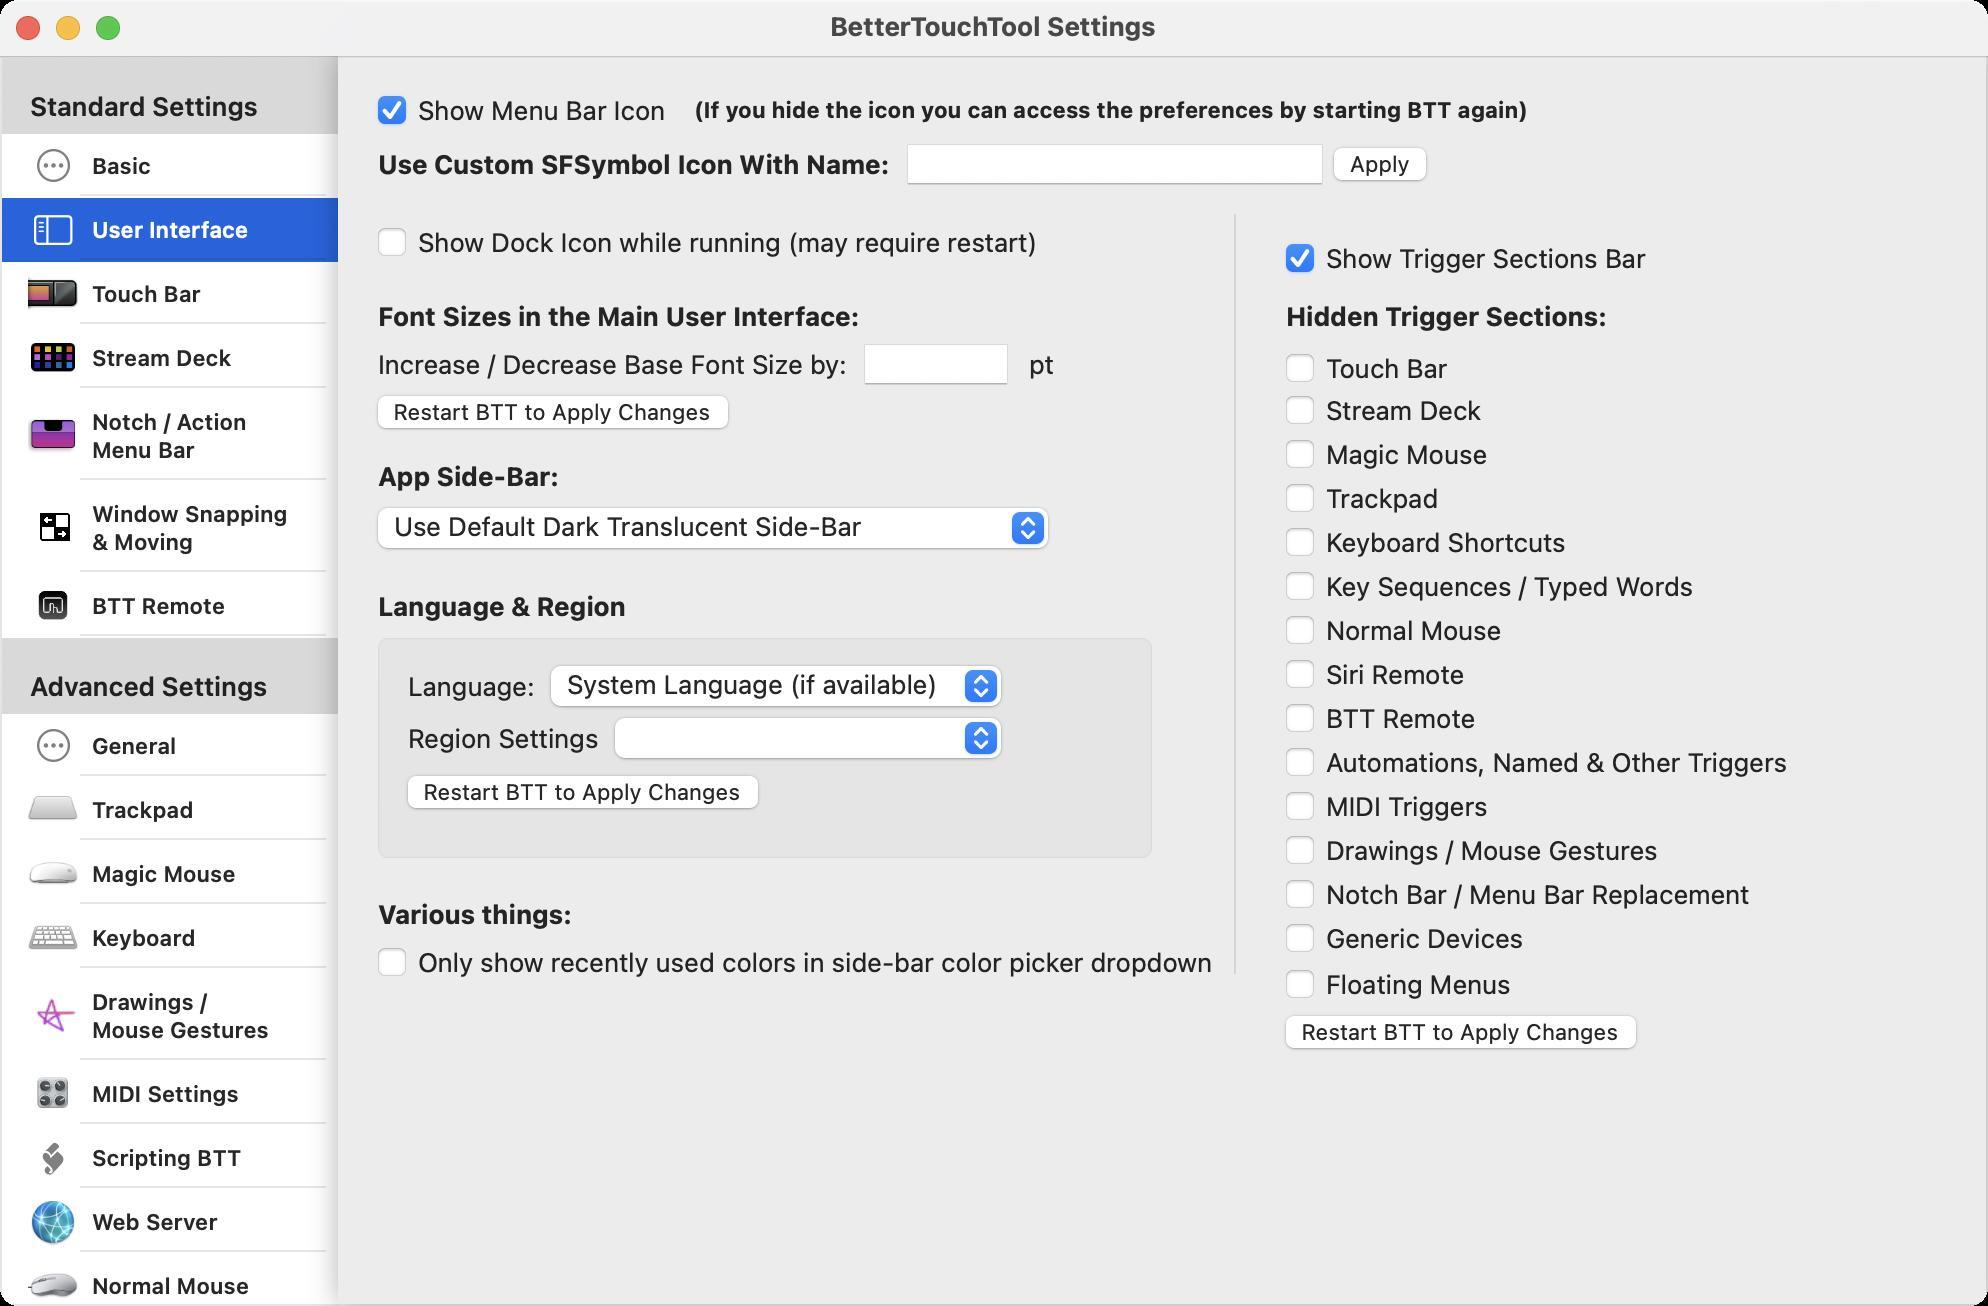
Accessibility tree:
{"name": "BetterTouchTool_Settings", "role": "AXWindow", "description": null, "role_description": "standard window", "value": null, "position": "356.00;180.00", "size": "994;653", "children": [{"name": null, "role": "AXScrollArea", "description": null, "role_description": "scroll area", "value": null, "position": "0.00;28.00", "size": "170;625", "children": [{"name": null, "role": "AXTable", "description": null, "role_description": "table", "value": null, "position": "1.00;29.00", "size": "168;662", "children": [{"name": null, "role": "AXRow", "description": null, "role_description": "table row", "value": null, "position": "1.00;29.00", "size": "168;38", "children": [{"name": null, "role": "AXCell", "description": null, "role_description": "cell", "value": null, "position": "7.00;30.00", "size": "156;36", "children": [{"name": null, "role": "AXStaticText", "description": null, "role_description": "text", "value": "Standard Settings", "position": "13.00;45.00", "size": "143;16", "children": []}]}]}, {"name": null, "role": "AXRow", "description": null, "role_description": "table row", "value": null, "position": "1.00;67.00", "size": "168;32", "children": [{"name": null, "role": "AXCell", "description": null, "role_description": "cell", "value": null, "position": "7.00;68.00", "size": "156;30", "children": [{"name": null, "role": "AXImage", "description": "action", "role_description": "image", "value": null, "position": "14.00;64.50", "size": "25;36", "children": []}, {"name": null, "role": "AXStaticText", "description": null, "role_description": "text", "value": "Basic", "position": "44.00;76.00", "size": "112;14", "children": []}]}]}, {"name": null, "role": "AXRow", "description": null, "role_description": "table row", "value": null, "position": "1.00;99.00", "size": "168;32", "children": [{"name": null, "role": "AXCell", "description": null, "role_description": "cell", "value": null, "position": "7.00;100.00", "size": "156;30", "children": [{"name": null, "role": "AXImage", "description": "sidebar", "role_description": "image", "value": null, "position": "14.00;98.00", "size": "26;34", "children": []}, {"name": null, "role": "AXStaticText", "description": null, "role_description": "text", "value": "User Interface", "position": "44.00;108.00", "size": "112;14", "children": []}]}]}, {"name": null, "role": "AXRow", "description": null, "role_description": "table row", "value": null, "position": "1.00;131.00", "size": "168;32", "children": [{"name": null, "role": "AXCell", "description": null, "role_description": "cell", "value": null, "position": "7.00;132.00", "size": "156;30", "children": [{"name": null, "role": "AXImage", "description": "touchbar pop", "role_description": "image", "value": null, "position": "14.00;134.50", "size": "25;25", "children": []}, {"name": null, "role": "AXStaticText", "description": null, "role_description": "text", "value": "Touch Bar", "position": "44.00;140.00", "size": "112;14", "children": []}]}]}, {"name": null, "role": "AXRow", "description": null, "role_description": "table row", "value": null, "position": "1.00;163.00", "size": "168;32", "children": [{"name": null, "role": "AXCell", "description": null, "role_description": "cell", "value": null, "position": "7.00;164.00", "size": "156;30", "children": [{"name": null, "role": "AXImage", "description": "streamdeck pop", "role_description": "image", "value": null, "position": "14.00;166.50", "size": "25;25", "children": []}, {"name": null, "role": "AXStaticText", "description": null, "role_description": "text", "value": "Stream Deck", "position": "44.00;172.00", "size": "112;14", "children": []}]}]}, {"name": null, "role": "AXRow", "description": null, "role_description": "table row", "value": null, "position": "1.00;195.00", "size": "168;46", "children": [{"name": null, "role": "AXCell", "description": null, "role_description": "cell", "value": null, "position": "7.00;196.00", "size": "156;44", "children": [{"name": null, "role": "AXImage", "description": "floating bar pop", "role_description": "image", "value": null, "position": "14.00;205.50", "size": "25;25", "children": []}, {"name": null, "role": "AXStaticText", "description": null, "role_description": "text", "value": "Notch / Action Menu Bar", "position": "44.00;204.00", "size": "112;28", "children": []}]}]}, {"name": null, "role": "AXRow", "description": null, "role_description": "table row", "value": null, "position": "1.00;241.00", "size": "168;46", "children": [{"name": null, "role": "AXCell", "description": null, "role_description": "cell", "value": null, "position": "7.00;242.00", "size": "156;44", "children": [{"name": null, "role": "AXImage", "description": "BSTMenubarIcon", "role_description": "image", "value": null, "position": "14.00;251.50", "size": "25;25", "children": []}, {"name": null, "role": "AXStaticText", "description": null, "role_description": "text", "value": "Window Snapping & Moving", "position": "44.00;250.00", "size": "112;28", "children": []}]}]}, {"name": null, "role": "AXRow", "description": null, "role_description": "table row", "value": null, "position": "1.00;287.00", "size": "168;32", "children": [{"name": null, "role": "AXCell", "description": null, "role_description": "cell", "value": null, "position": "7.00;288.00", "size": "156;30", "children": [{"name": null, "role": "AXImage", "description": "btt pop", "role_description": "image", "value": null, "position": "14.00;290.50", "size": "25;25", "children": []}, {"name": null, "role": "AXStaticText", "description": null, "role_description": "text", "value": "BTT Remote", "position": "44.00;296.00", "size": "112;14", "children": []}]}]}, {"name": null, "role": "AXRow", "description": null, "role_description": "table row", "value": null, "position": "1.00;319.00", "size": "168;38", "children": [{"name": null, "role": "AXCell", "description": null, "role_description": "cell", "value": null, "position": "7.00;320.00", "size": "156;36", "children": [{"name": null, "role": "AXStaticText", "description": null, "role_description": "text", "value": "Advanced Settings", "position": "13.00;335.00", "size": "143;16", "children": []}]}]}, {"name": null, "role": "AXRow", "description": null, "role_description": "table row", "value": null, "position": "1.00;357.00", "size": "168;32", "children": [{"name": null, "role": "AXCell", "description": null, "role_description": "cell", "value": null, "position": "7.00;358.00", "size": "156;30", "children": [{"name": null, "role": "AXImage", "description": "action", "role_description": "image", "value": null, "position": "14.00;354.50", "size": "25;36", "children": []}, {"name": null, "role": "AXStaticText", "description": null, "role_description": "text", "value": "General", "position": "44.00;366.00", "size": "112;14", "children": []}]}]}, {"name": null, "role": "AXRow", "description": null, "role_description": "table row", "value": null, "position": "1.00;389.00", "size": "168;32", "children": [{"name": null, "role": "AXCell", "description": null, "role_description": "cell", "value": null, "position": "7.00;390.00", "size": "156;30", "children": [{"name": null, "role": "AXImage", "description": "trackpad pop", "role_description": "image", "value": null, "position": "14.00;392.50", "size": "25;25", "children": []}, {"name": null, "role": "AXStaticText", "description": null, "role_description": "text", "value": "Trackpad", "position": "44.00;398.00", "size": "112;14", "children": []}]}]}, {"name": null, "role": "AXRow", "description": null, "role_description": "table row", "value": null, "position": "1.00;421.00", "size": "168;32", "children": [{"name": null, "role": "AXCell", "description": null, "role_description": "cell", "value": null, "position": "7.00;422.00", "size": "156;30", "children": [{"name": null, "role": "AXImage", "description": "magicmouse pop", "role_description": "image", "value": null, "position": "14.00;424.50", "size": "25;25", "children": []}, {"name": null, "role": "AXStaticText", "description": null, "role_description": "text", "value": "Magic Mouse", "position": "44.00;430.00", "size": "112;14", "children": []}]}]}, {"name": null, "role": "AXRow", "description": null, "role_description": "table row", "value": null, "position": "1.00;453.00", "size": "168;32", "children": [{"name": null, "role": "AXCell", "description": null, "role_description": "cell", "value": null, "position": "7.00;454.00", "size": "156;30", "children": [{"name": null, "role": "AXImage", "description": "keyboard pop", "role_description": "image", "value": null, "position": "14.00;456.50", "size": "25;25", "children": []}, {"name": null, "role": "AXStaticText", "description": null, "role_description": "text", "value": "Keyboard", "position": "44.00;462.00", "size": "112;14", "children": []}]}]}, {"name": null, "role": "AXRow", "description": null, "role_description": "table row", "value": null, "position": "1.00;485.00", "size": "168;46", "children": [{"name": null, "role": "AXCell", "description": null, "role_description": "cell", "value": null, "position": "7.00;486.00", "size": "156;44", "children": [{"name": null, "role": "AXImage", "description": "drawings pop", "role_description": "image", "value": null, "position": "14.00;495.50", "size": "25;25", "children": []}, {"name": null, "role": "AXStaticText", "description": null, "role_description": "text", "value": "Drawings / Mouse Gestures", "position": "44.00;494.00", "size": "112;28", "children": []}]}]}, {"name": null, "role": "AXRow", "description": null, "role_description": "table row", "value": null, "position": "1.00;531.00", "size": "168;32", "children": [{"name": null, "role": "AXCell", "description": null, "role_description": "cell", "value": null, "position": "7.00;532.00", "size": "156;30", "children": [{"name": null, "role": "AXImage", "description": "midi pop", "role_description": "image", "value": null, "position": "14.00;534.50", "size": "25;25", "children": []}, {"name": null, "role": "AXStaticText", "description": null, "role_description": "text", "value": "MIDI Settings", "position": "44.00;540.00", "size": "112;14", "children": []}]}]}, {"name": null, "role": "AXRow", "description": null, "role_description": "table row", "value": null, "position": "1.00;563.00", "size": "168;32", "children": [{"name": null, "role": "AXCell", "description": null, "role_description": "cell", "value": null, "position": "7.00;564.00", "size": "156;30", "children": [{"name": null, "role": "AXImage", "description": "script", "role_description": "image", "value": null, "position": "14.00;566.50", "size": "25;25", "children": []}, {"name": null, "role": "AXStaticText", "description": null, "role_description": "text", "value": "Scripting BTT", "position": "44.00;572.00", "size": "112;14", "children": []}]}]}, {"name": null, "role": "AXRow", "description": null, "role_description": "table row", "value": null, "position": "1.00;595.00", "size": "168;32", "children": [{"name": null, "role": "AXCell", "description": null, "role_description": "cell", "value": null, "position": "7.00;596.00", "size": "156;30", "children": [{"name": null, "role": "AXImage", "description": "network", "role_description": "image", "value": null, "position": "14.00;598.50", "size": "25;25", "children": []}, {"name": null, "role": "AXStaticText", "description": null, "role_description": "text", "value": "Web Server", "position": "44.00;604.00", "size": "112;14", "children": []}]}]}, {"name": null, "role": "AXRow", "description": null, "role_description": "table row", "value": null, "position": "1.00;627.00", "size": "168;32", "children": [{"name": null, "role": "AXCell", "description": null, "role_description": "cell", "value": null, "position": "7.00;628.00", "size": "156;30", "children": [{"name": null, "role": "AXImage", "description": "normal mouse pop", "role_description": "image", "value": null, "position": "14.00;630.50", "size": "25;25", "children": []}, {"name": null, "role": "AXStaticText", "description": null, "role_description": "text", "value": "Normal Mouse", "position": "44.00;636.00", "size": "112;14", "children": []}]}]}, {"name": null, "role": "AXRow", "description": null, "role_description": "table row", "value": null, "position": "1.00;659.00", "size": "168;32", "children": [{"name": null, "role": "AXCell", "description": null, "role_description": "cell", "value": null, "position": "7.00;660.00", "size": "156;30", "children": [{"name": null, "role": "AXImage", "description": "synchronize", "role_description": "image", "value": null, "position": "14.00;662.50", "size": "25;25", "children": []}, {"name": null, "role": "AXStaticText", "description": null, "role_description": "text", "value": "Sync", "position": "44.00;668.00", "size": "31;14", "children": []}]}]}, {"name": null, "role": "AXColumn", "description": null, "role_description": "column", "value": null, "position": "1.00;29.00", "size": "168;662", "children": []}]}, {"name": null, "role": "AXScrollBar", "description": null, "role_description": "scroll bar", "value": 0.0, "position": "153.00;29.00", "size": "16;623", "children": [{"name": null, "role": "AXValueIndicator", "description": null, "role_description": "value indicator", "value": 0.0, "position": "157.00;30.00", "size": "12;584", "children": []}, {"name": null, "role": "AXButton", "description": null, "role_description": "increment arrow button", "value": null, "position": "153.00;29.00", "size": "0;0", "children": []}, {"name": null, "role": "AXButton", "description": null, "role_description": "decrement arrow button", "value": null, "position": "153.00;29.00", "size": "0;0", "children": []}, {"name": null, "role": "AXButton", "description": null, "role_description": "increment page button", "value": null, "position": "157.00;614.50", "size": "12;38", "children": []}, {"name": null, "role": "AXButton", "description": null, "role_description": "decrement page button", "value": null, "position": "157.00;29.00", "size": "12;1", "children": []}]}]}, {"name": null, "role": "AXStaticText", "description": null, "role_description": "text", "value": "Increase / Decrease Base Font Size by:", "position": "187.00;174.00", "size": "238;16", "children": []}, {"name": null, "role": "AXTextField", "description": null, "role_description": "text field", "value": "", "position": "431.50;171.50", "size": "73;21", "children": []}, {"name": null, "role": "AXPopUpButton", "description": null, "role_description": "pop up button", "value": "Use Default Dark Translucent Side-Bar", "position": "186.00;253.00", "size": "342;25", "children": []}, {"name": null, "role": "AXStaticText", "description": null, "role_description": "text", "value": "Font Sizes in the Main User Interface:", "position": "187.00;150.00", "size": "245;16", "children": []}, {"name": null, "role": "AXStaticText", "description": null, "role_description": "text", "value": "App Side-Bar:", "position": "187.00;230.00", "size": "95;16", "children": []}, {"name": null, "role": "AXStaticText", "description": null, "role_description": "text", "value": "Use Custom SFSymbol Icon With Name:", "position": "187.00;74.00", "size": "260;16", "children": []}, {"name": null, "role": "AXStaticText", "description": null, "role_description": "text", "value": "Hidden Trigger Sections:", "position": "641.00;150.00", "size": "165;16", "children": []}, {"name": null, "role": "AXStaticText", "description": null, "role_description": "text", "value": "Language & Region", "position": "187.00;295.00", "size": "128;16", "children": []}, {"name": null, "role": "AXStaticText", "description": null, "role_description": "text", "value": "Various things:", "position": "187.00;449.00", "size": "102;16", "children": []}, {"name": null, "role": "AXStaticText", "description": null, "role_description": "text", "value": "pt", "position": "512.50;174.00", "size": "17;16", "children": []}, {"name": "Show_Menu_Bar_Icon", "role": "AXCheckBox", "description": null, "role_description": "checkbox", "value": 1, "position": "187.00;46.00", "size": "150;18", "children": []}, {"name": "Show_Dock_Icon_while_running_(may_require_restart)", "role": "AXCheckBox", "description": null, "role_description": "checkbox", "value": 0, "position": "187.00;112.00", "size": "336;18", "children": []}, {"name": null, "role": "AXGroup", "description": null, "role_description": "group", "value": null, "position": "186.00;317.00", "size": "393;116", "children": [{"name": null, "role": "AXPopUpButton", "description": null, "role_description": "pop up button", "value": "System Language (if available)", "position": "272.50;332.00", "size": "232;25", "children": []}, {"name": null, "role": "AXStaticText", "description": null, "role_description": "text", "value": "Language:", "position": "202.00;335.00", "size": "68;16", "children": []}, {"name": null, "role": "AXPopUpButton", "description": null, "role_description": "pop up button", "value": null, "position": "304.50;358.00", "size": "200;25", "children": []}, {"name": null, "role": "AXStaticText", "description": null, "role_description": "text", "value": "Region Settings", "position": "202.00;361.00", "size": "100;16", "children": []}, {"name": "Restart_BTT_to_Apply_Changes", "role": "AXButton", "description": null, "role_description": "button", "value": null, "position": "198.00;384.00", "size": "187;27", "children": []}]}, {"name": null, "role": "AXStaticText", "description": null, "role_description": "text", "value": "(If you hide the icon you can access the preferences by starting BTT again)", "position": "345.00;48.00", "size": "422;14", "children": []}, {"name": "Only_show_recently_used_colors_in_side-bar_color_picker_dropdown", "role": "AXCheckBox", "description": null, "role_description": "checkbox", "value": 0, "position": "187.00;472.00", "size": "424;18", "children": []}, {"name": "Restart_BTT_to_Apply_Changes", "role": "AXButton", "description": null, "role_description": "button", "value": null, "position": "183.00;194.00", "size": "187;27", "children": []}, {"name": "Touch_Bar", "role": "AXCheckBox", "description": null, "role_description": "checkbox", "value": 0, "position": "641.00;175.00", "size": "87;18", "children": []}, {"name": "Stream_Deck", "role": "AXCheckBox", "description": null, "role_description": "checkbox", "value": 0, "position": "641.00;196.00", "size": "104;18", "children": []}, {"name": "Magic_Mouse", "role": "AXCheckBox", "description": null, "role_description": "checkbox", "value": 0, "position": "641.00;218.00", "size": "107;18", "children": []}, {"name": "Trackpad", "role": "AXCheckBox", "description": null, "role_description": "checkbox", "value": 0, "position": "641.00;240.00", "size": "83;18", "children": []}, {"name": "Keyboard_Shortcuts", "role": "AXCheckBox", "description": null, "role_description": "checkbox", "value": 0, "position": "641.00;262.00", "size": "146;18", "children": []}, {"name": "Key_Sequences_/_Typed_Words", "role": "AXCheckBox", "description": null, "role_description": "checkbox", "value": 0, "position": "641.00;284.00", "size": "210;18", "children": []}, {"name": "Normal_Mouse", "role": "AXCheckBox", "description": null, "role_description": "checkbox", "value": 0, "position": "641.00;306.00", "size": "114;18", "children": []}, {"name": "Siri_Remote", "role": "AXCheckBox", "description": null, "role_description": "checkbox", "value": 0, "position": "641.00;328.00", "size": "96;18", "children": []}, {"name": "BTT_Remote", "role": "AXCheckBox", "description": null, "role_description": "checkbox", "value": 0, "position": "641.00;350.00", "size": "101;18", "children": []}, {"name": "Automations,_Named_&_Other_Triggers", "role": "AXCheckBox", "description": null, "role_description": "checkbox", "value": 0, "position": "641.00;372.00", "size": "257;18", "children": []}, {"name": "MIDI_Triggers", "role": "AXCheckBox", "description": null, "role_description": "checkbox", "value": 0, "position": "641.00;394.00", "size": "107;18", "children": []}, {"name": "Drawings_/_Mouse_Gestures", "role": "AXCheckBox", "description": null, "role_description": "checkbox", "value": 0, "position": "641.00;416.00", "size": "192;18", "children": []}, {"name": "Notch_Bar_/_Menu_Bar_Replacement", "role": "AXCheckBox", "description": null, "role_description": "checkbox", "value": 0, "position": "641.00;438.00", "size": "238;18", "children": []}, {"name": "Restart_BTT_to_Apply_Changes", "role": "AXButton", "description": null, "role_description": "button", "value": null, "position": "637.00;504.00", "size": "187;27", "children": []}, {"name": "Generic_Devices", "role": "AXCheckBox", "description": null, "role_description": "checkbox", "value": 0, "position": "641.00;460.00", "size": "125;18", "children": []}, {"name": "Floating_Menus", "role": "AXCheckBox", "description": null, "role_description": "checkbox", "value": 0, "position": "641.00;483.00", "size": "119;18", "children": []}, {"name": null, "role": "AXTextField", "description": null, "role_description": "text field", "value": "", "position": "453.00;71.50", "size": "209;21", "children": []}, {"name": "Apply", "role": "AXButton", "description": null, "role_description": "button", "value": null, "position": "661.00;70.00", "size": "58;27", "children": []}, {"name": "Show_Trigger_Sections_Bar", "role": "AXCheckBox", "description": null, "role_description": "checkbox", "value": 1, "position": "641.00;120.00", "size": "186;18", "children": []}, {"name": null, "role": "AXButton", "description": null, "role_description": "close button", "value": null, "position": "7.00;6.00", "size": "14;16", "children": []}, {"name": null, "role": "AXButton", "description": null, "role_description": "full screen button", "value": null, "position": "47.00;6.00", "size": "14;16", "children": [{"name": null, "role": "AXGroup", "description": null, "role_description": "group", "value": null, "position": "47.00;6.00", "size": "14;16", "children": [{"name": null, "role": "AXGroup", "description": null, "role_description": "group", "value": null, "position": "47.00;6.00", "size": "14;16", "children": []}]}]}, {"name": null, "role": "AXButton", "description": null, "role_description": "minimize button", "value": null, "position": "27.00;6.00", "size": "14;16", "children": []}, {"name": null, "role": "AXStaticText", "description": null, "role_description": "text", "value": "BetterTouchTool Settings", "position": "413.00;5.00", "size": "167;16", "children": []}]}